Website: macys
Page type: cart
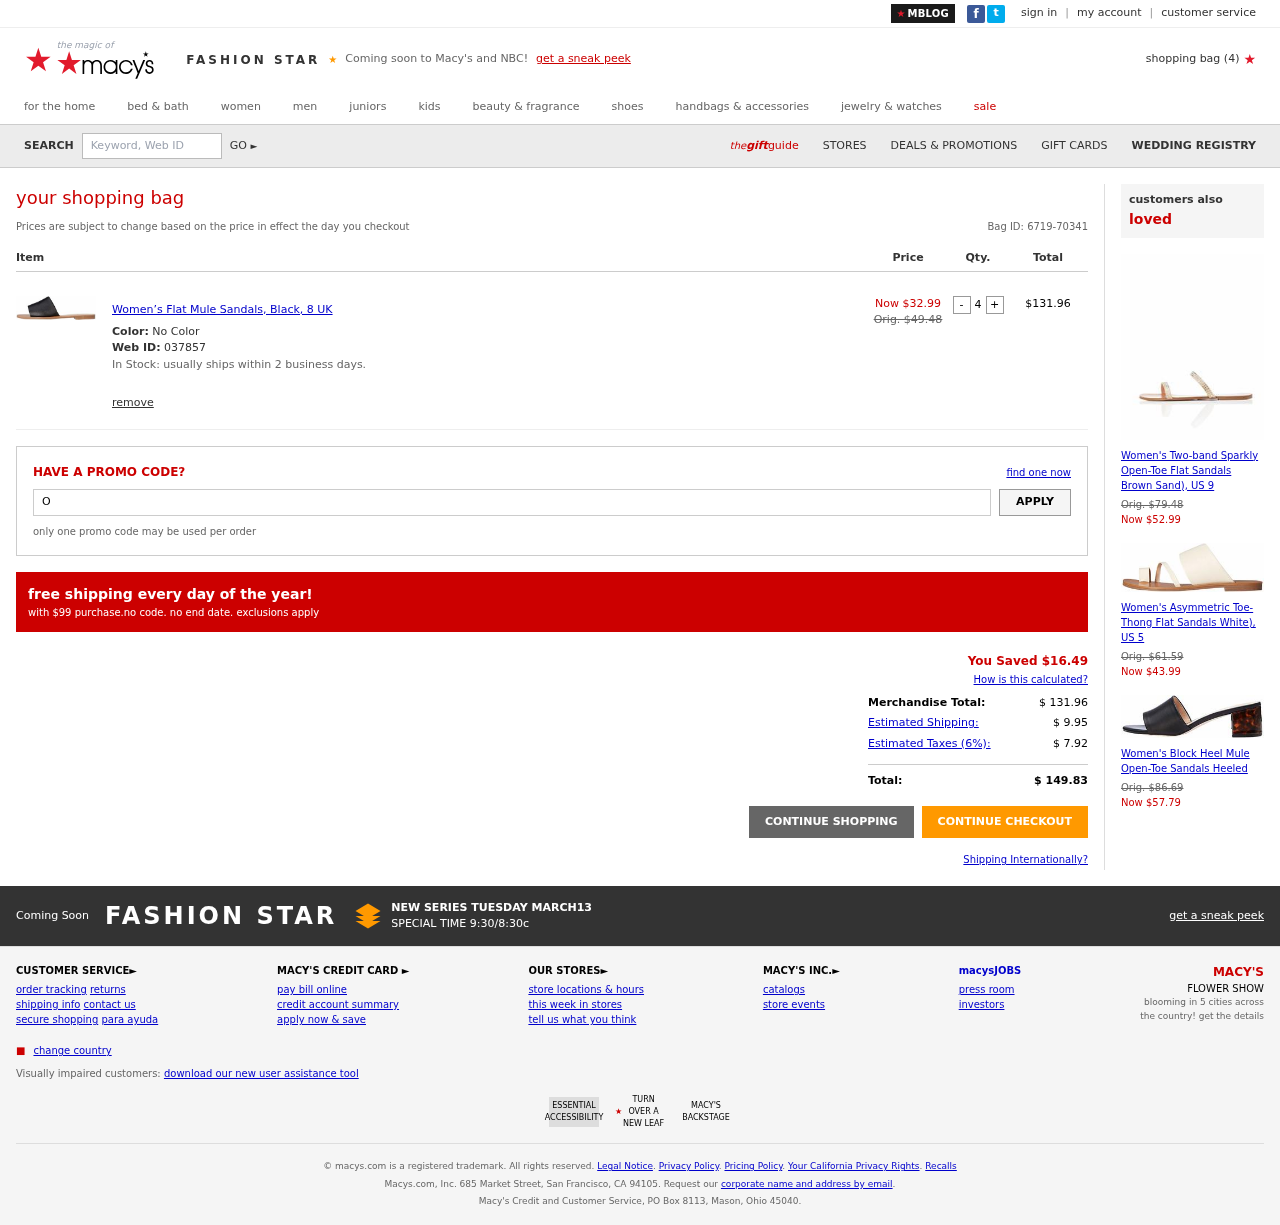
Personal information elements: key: PII_PROMO_CODE
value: OFF09
Product elements: key: PRODUCT1_NAME
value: Women’s Flat Mule Sandals, Black, 8 UK
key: PRODUCT1_PRICE
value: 32.99
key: PRODUCT1_QUANTITY
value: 4
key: PRODUCT2_NAME
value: Women's Two-band Sparkly Open-Toe Flat Sandals Brown Sand), US 9
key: PRODUCT2_PRICE
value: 52.99
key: PRODUCT3_NAME
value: Women's Asymmetric Toe-Thong Flat Sandals White), US 5
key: PRODUCT3_PRICE
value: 43.99
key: PRODUCT4_NAME
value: Women's Block Heel Mule Open-Toe Sandals Heeled
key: PRODUCT4_PRICE
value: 57.79
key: PRODUCT1_SKU
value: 037857
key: PRODUCT1_ORIGINAL_PRICE
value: Orig. $49.48
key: PRODUCT1_TOTAL
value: $131.96
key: PRODUCT2_ORIGINAL_PRICE
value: Orig. $79.48
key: PRODUCT3_ORIGINAL_PRICE
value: Orig. $61.59
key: PRODUCT4_ORIGINAL_PRICE
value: Orig. $86.69
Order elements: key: ORDER_NUM_ITEMS
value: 4
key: ORDER_ID
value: Bag ID: 6719-70341
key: ORDER_SAVINGS
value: $16.49
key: ORDER_SUBTOTAL
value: $ 131.96
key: ORDER_SHIPPING_COST
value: $ 9.95
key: ORDER_TAX
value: $ 7.92
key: ORDER_TOTAL
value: $ 149.83